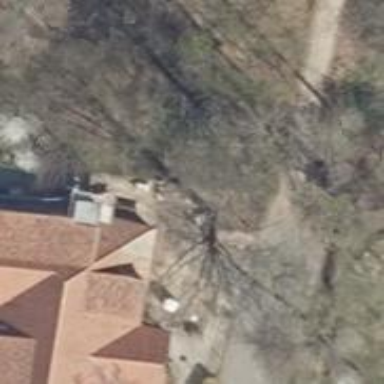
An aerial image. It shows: Driveway leading to service road.